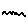
Label: zigzag